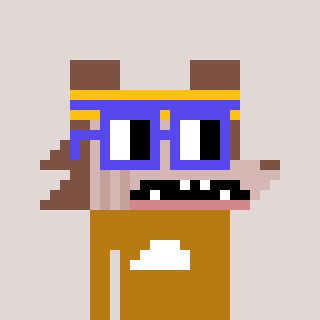
a pixel art character with square blue glasses, a werewolf-shaped head and a gold-colored body on a warm background